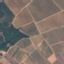
Label: PermanentCrop